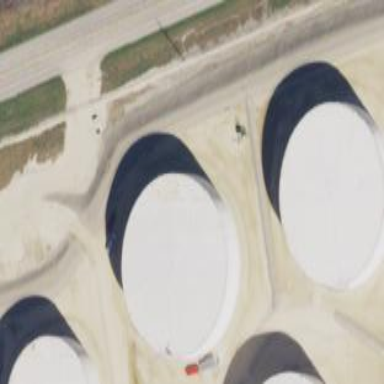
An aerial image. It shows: Storage tank which is man-made.